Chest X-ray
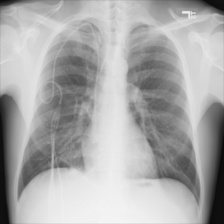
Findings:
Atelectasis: positive
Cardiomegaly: negative
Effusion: negative
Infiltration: negative
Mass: negative
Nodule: negative
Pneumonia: positive
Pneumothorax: negative
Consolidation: negative
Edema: negative
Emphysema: negative
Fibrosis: negative
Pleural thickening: negative
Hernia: negative